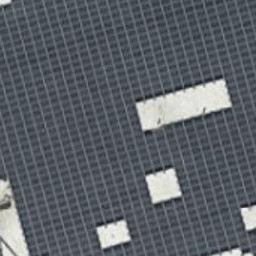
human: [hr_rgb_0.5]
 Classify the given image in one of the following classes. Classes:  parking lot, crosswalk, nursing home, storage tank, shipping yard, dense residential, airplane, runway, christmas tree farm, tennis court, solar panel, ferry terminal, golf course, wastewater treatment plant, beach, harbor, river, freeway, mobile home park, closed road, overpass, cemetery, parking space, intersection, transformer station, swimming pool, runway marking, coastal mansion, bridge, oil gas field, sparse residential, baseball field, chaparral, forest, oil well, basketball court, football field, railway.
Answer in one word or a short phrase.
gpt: solar panel